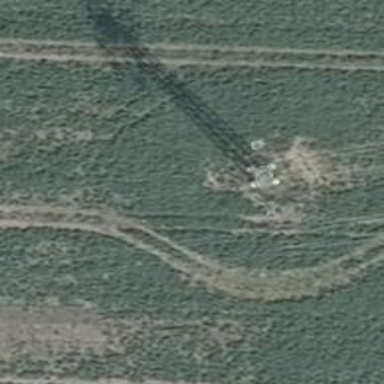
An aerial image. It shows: Power tower.